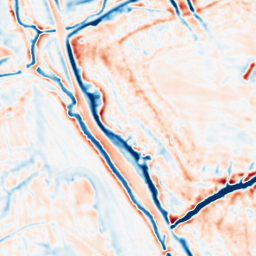
Category: multiscale
Decomposition family: dog_multiscale
Decomposition parameters: sigma_ratio: 1.6
n_scales: 3
base_sigma: 1
Upsampling method: quintic
Upsampling parameters: scale: 8
Upsampling scale: 8